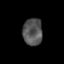
Tissue: skin
Cell type: Epithelial cells
Senescence score: 0.2657
Nuclear area (px): 524
Mean DAPI intensity: 83.8